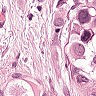
Metastatic tissue present: yes